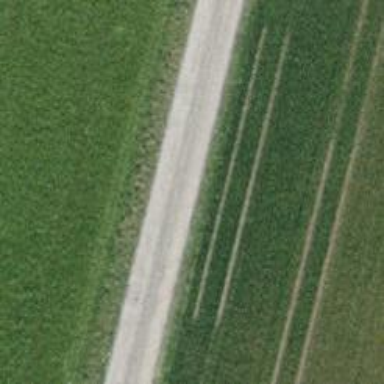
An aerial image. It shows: Pebblestone track with grade2 tracktype.